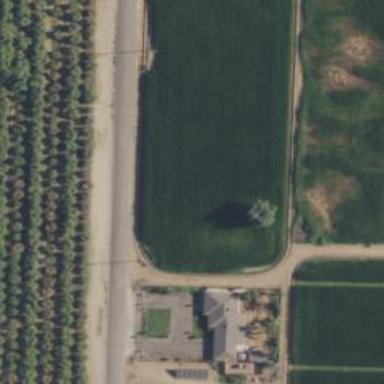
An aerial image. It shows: Orchard.